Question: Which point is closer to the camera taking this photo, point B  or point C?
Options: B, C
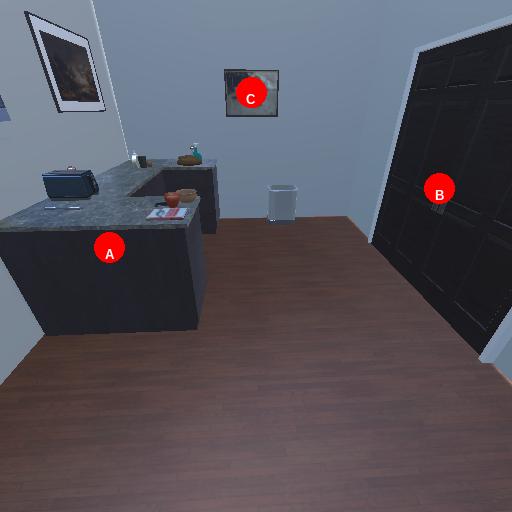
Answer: B